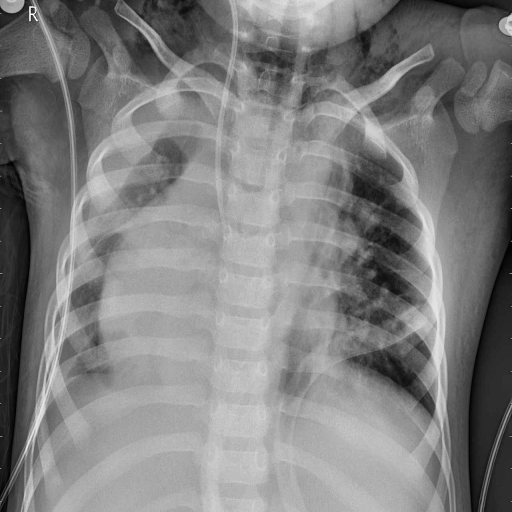
Finding: PNEUMONIA